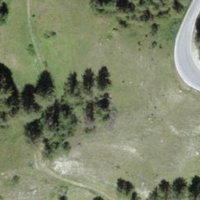
EUNIS habitat code: 43
Species observed at this site:
Lactuca perennis
Petasites albus